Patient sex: M
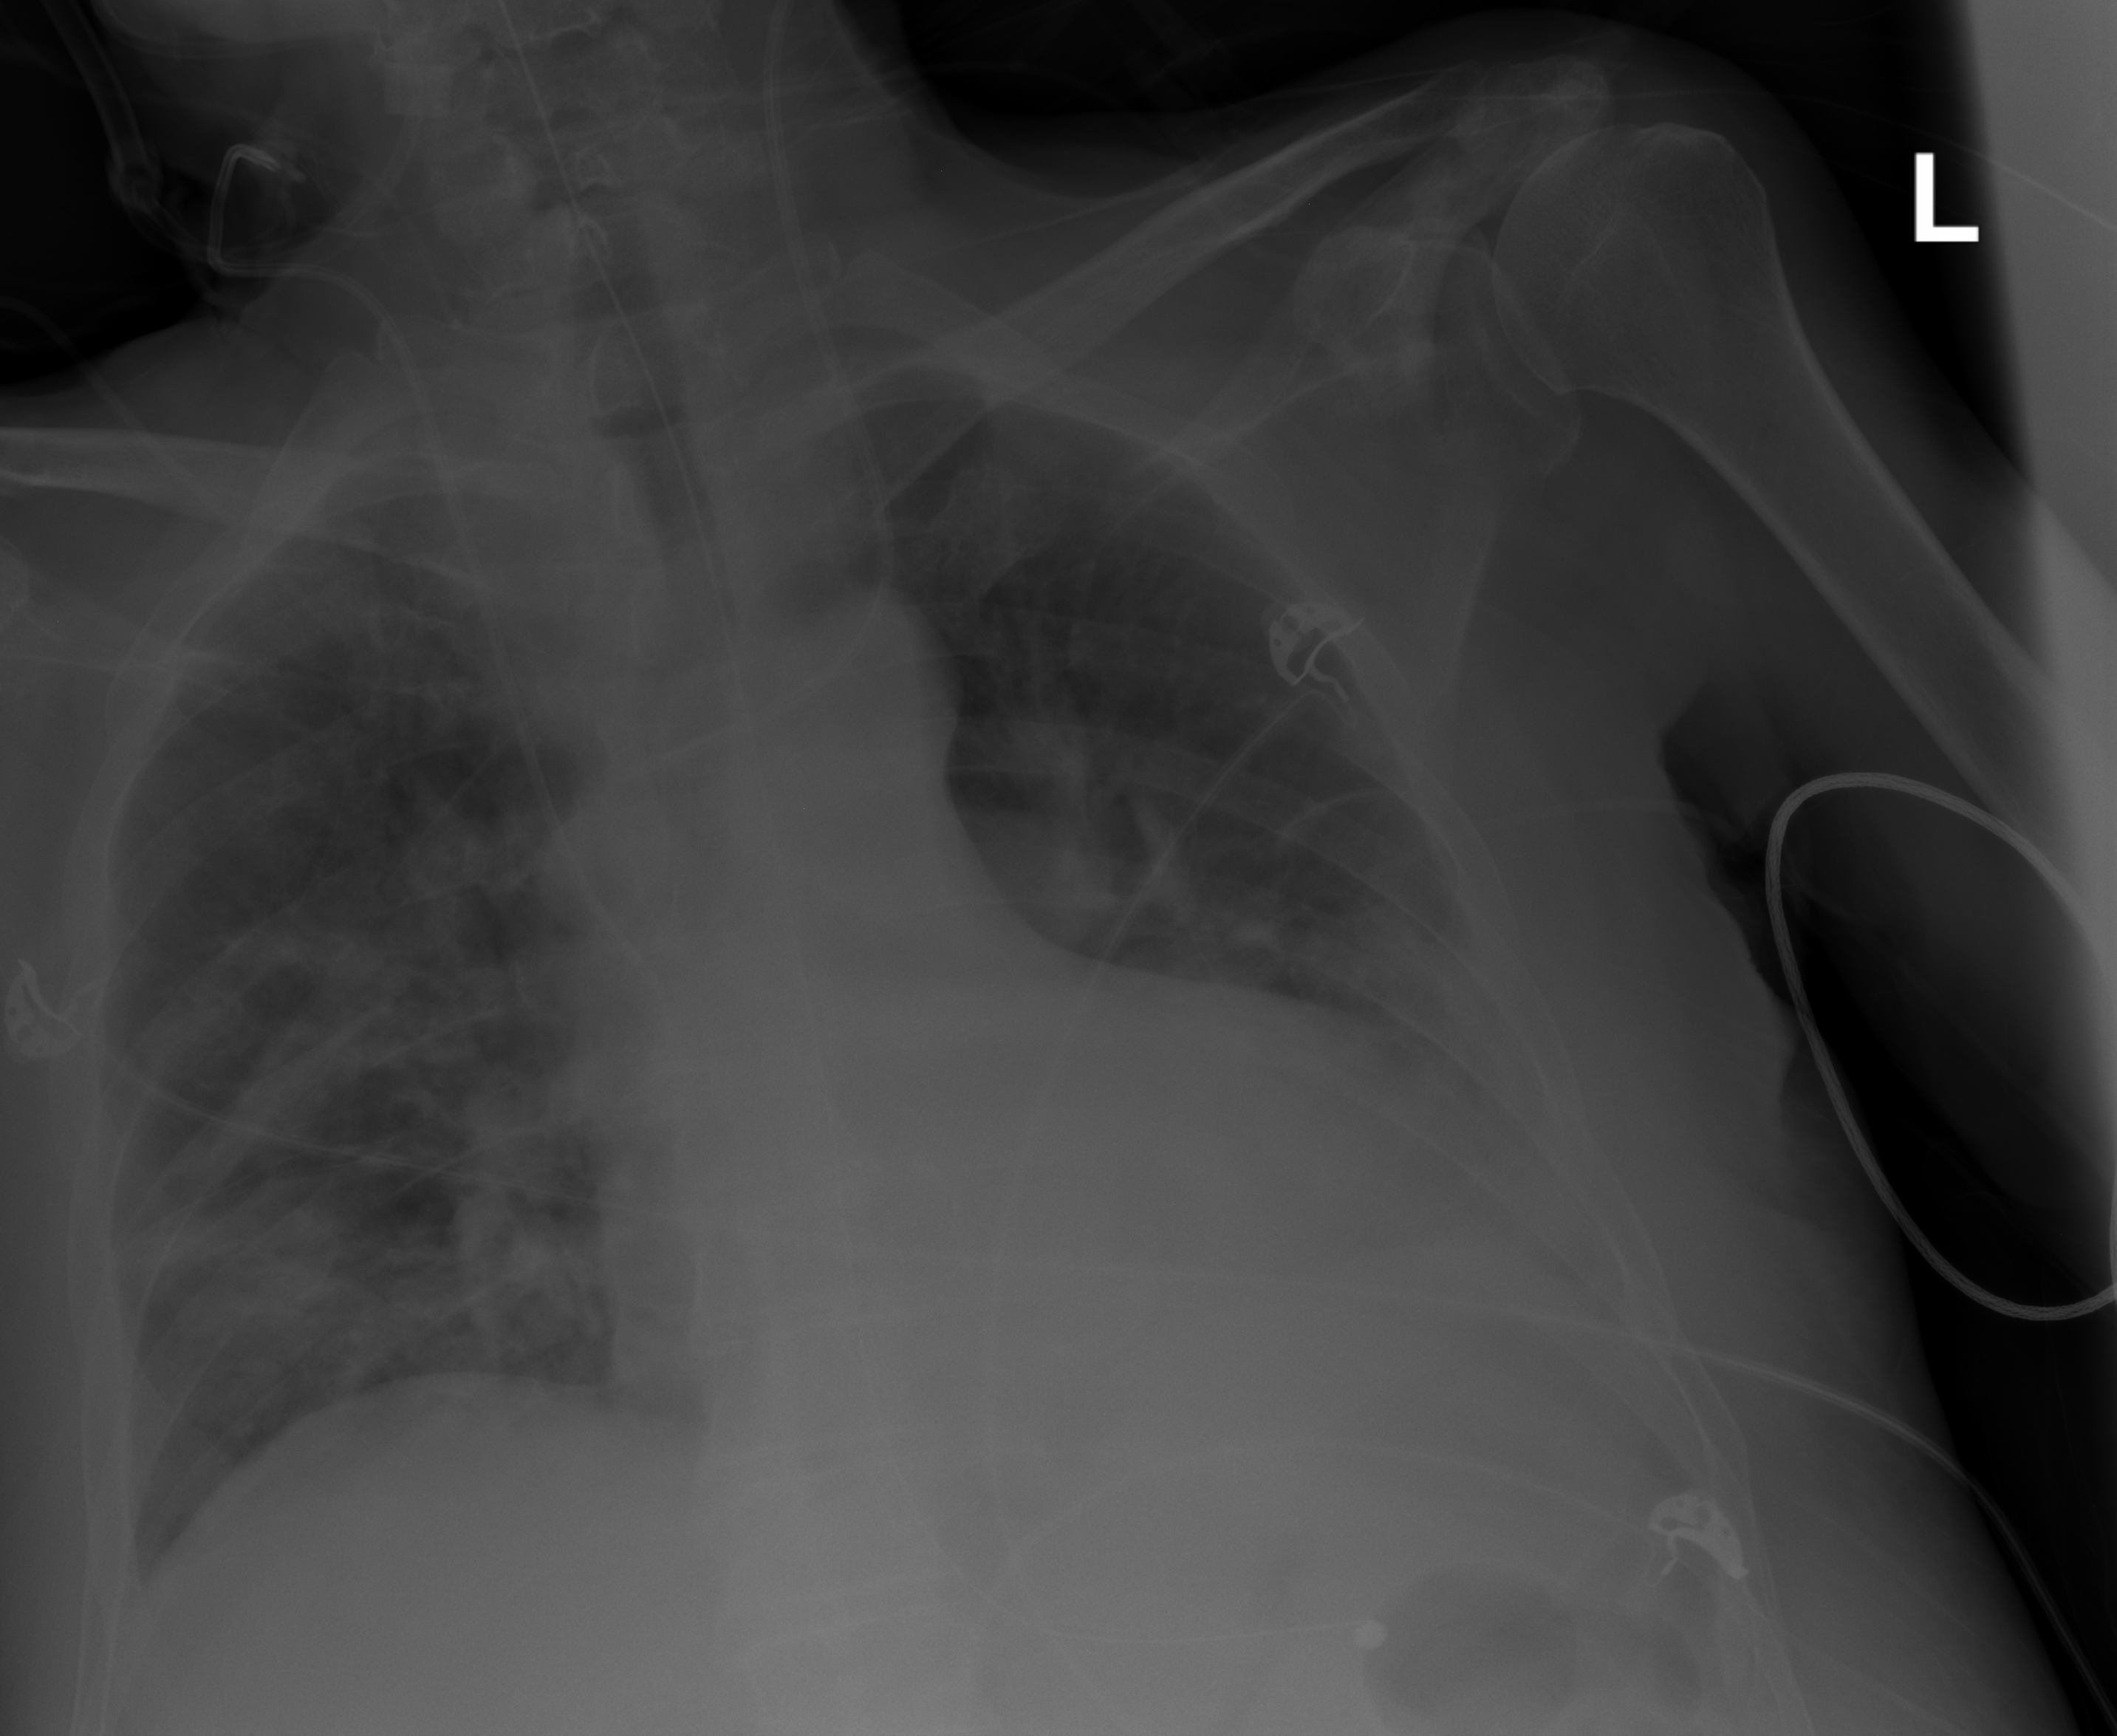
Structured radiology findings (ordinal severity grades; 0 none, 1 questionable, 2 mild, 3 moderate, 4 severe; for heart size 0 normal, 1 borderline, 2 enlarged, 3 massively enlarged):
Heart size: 2
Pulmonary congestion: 2
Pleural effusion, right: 0
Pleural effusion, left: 2
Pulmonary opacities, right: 2
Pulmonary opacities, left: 2
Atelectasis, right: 2
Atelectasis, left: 2